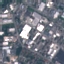
Land use / land cover: Industrial